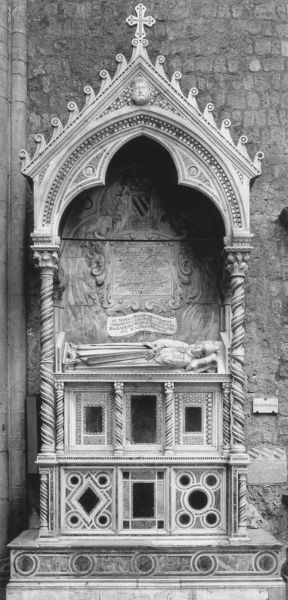
Titel: Grabmal Papst Hadrians V.
Standort: Viterbo, S. Francesco (EU - I - Latium)
Schlagwörter: kopf, schlaf, marmor, säulen, dach, muster, wand, gesicht, sockel, stein, tod, tot, kirche, gotik, renaissance, bogen, italien, mauer, rundbogen, bischof, papst, inschrift, ornamente, verzierung, nische, kreuz, kreise, altar, rom, raute, pfarrer, gruft, gotisch, bahre, grab, priester, vatikan, grabstätte, grabmal, kriche, tabernakel, liegender, sakrophag, pabst, n